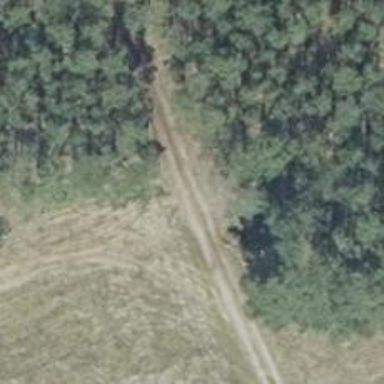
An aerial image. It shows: Track with grade2 tracktype.